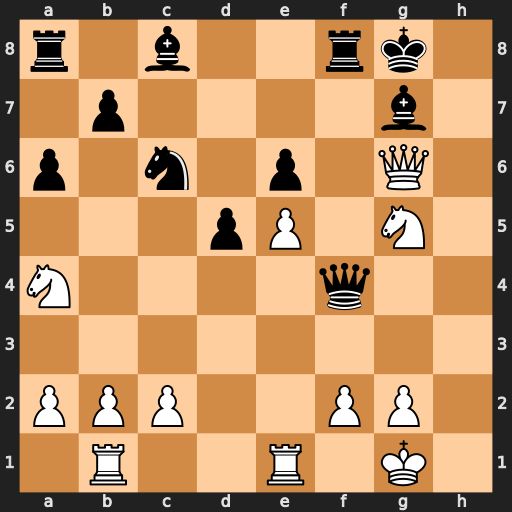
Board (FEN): r1b2rk1/1p4b1/p1n1p1Q1/3pP1N1/N4q2/8/PPP2PP1/1R2R1K1
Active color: w
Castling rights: -
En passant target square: -
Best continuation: Qh7#